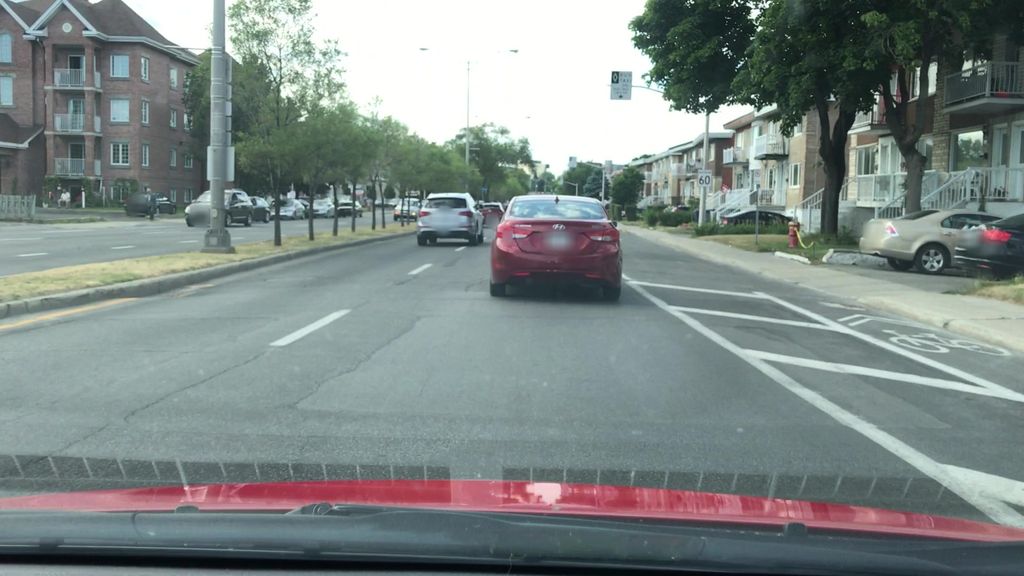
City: montreal